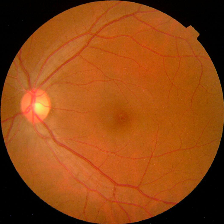
Diabetic retinopathy grade: No DR